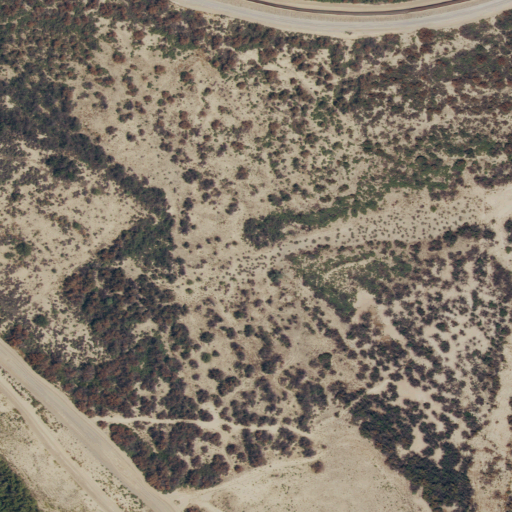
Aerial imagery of valley in Texas named Arroyo Diablo containing shrub and woody wetlands